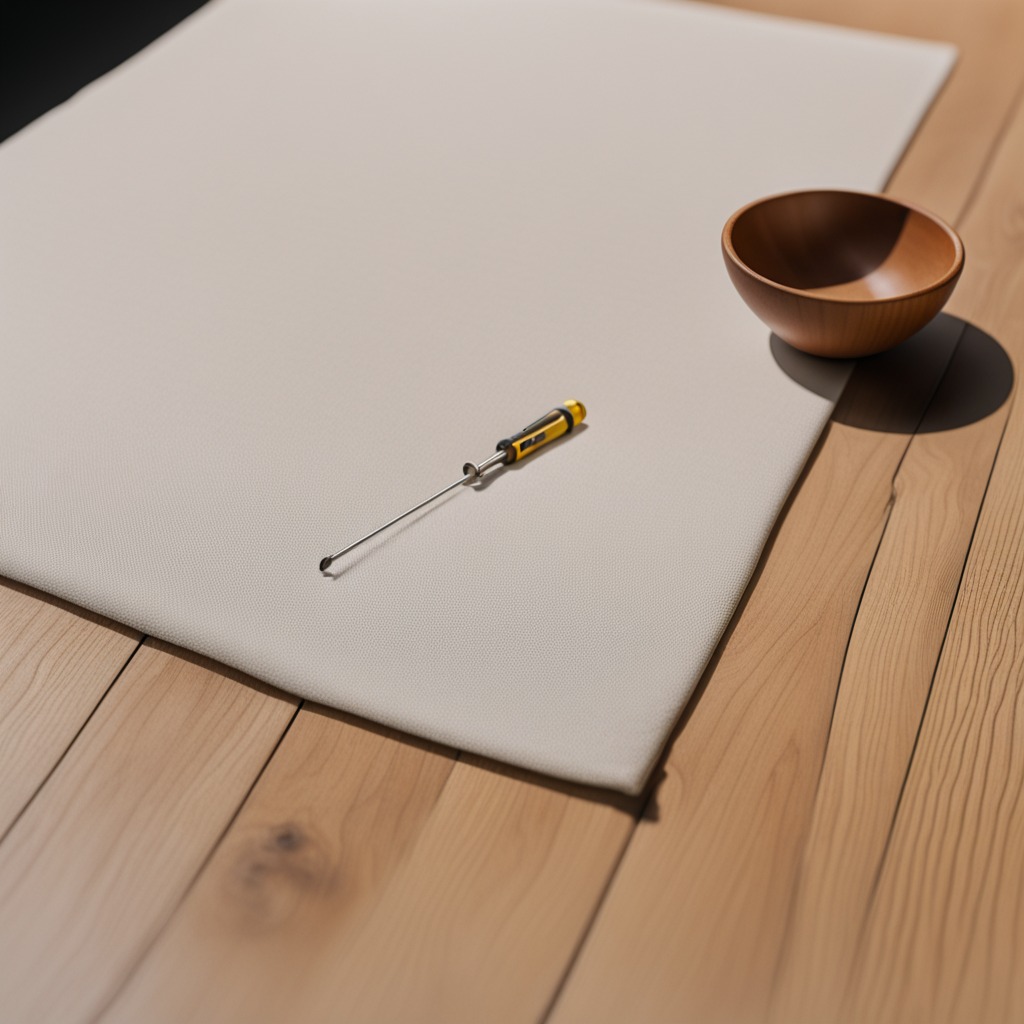
A screwdriver lies on a wooden table in an outdoor workshop during daytime bright natural light soft shadows worn but beneath the cloth.